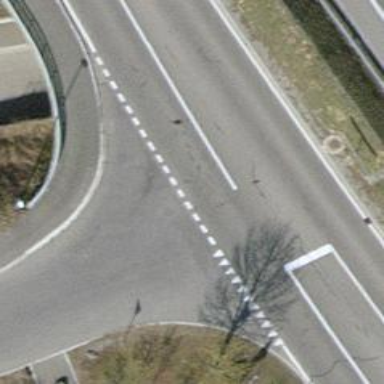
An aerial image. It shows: Road with "give way" sign.